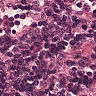
Metastatic tissue present: no